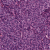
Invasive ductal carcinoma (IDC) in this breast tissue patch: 1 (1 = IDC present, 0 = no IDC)